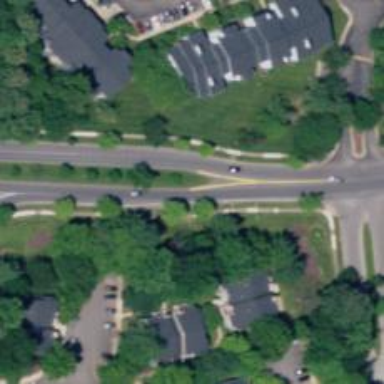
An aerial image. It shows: Tertiary road.